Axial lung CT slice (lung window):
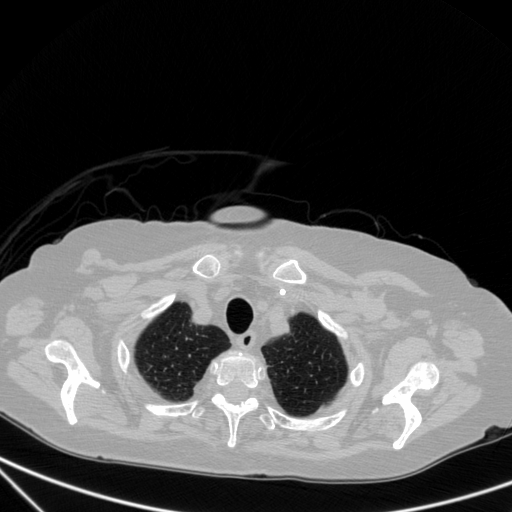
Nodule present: no